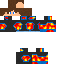
A female human skin with dark skin, wearing brown long hair dressed in a blue hoodie and black pants, featuring a closed mouth.